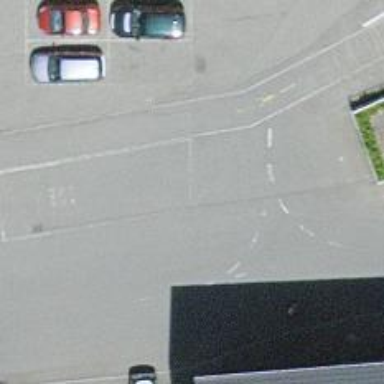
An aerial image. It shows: Living street.